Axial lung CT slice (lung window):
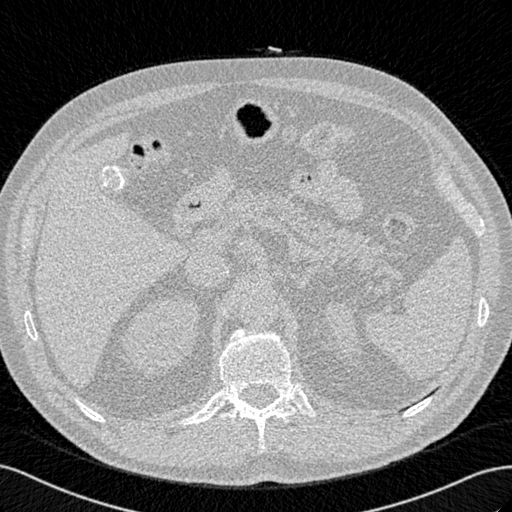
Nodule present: no